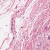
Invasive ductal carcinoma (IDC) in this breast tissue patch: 1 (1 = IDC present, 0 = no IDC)